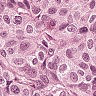
Metastatic tissue present: yes